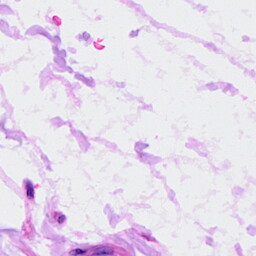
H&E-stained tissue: Ovarian